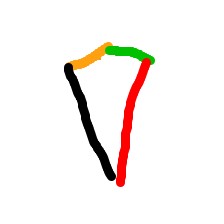
Shape: kite